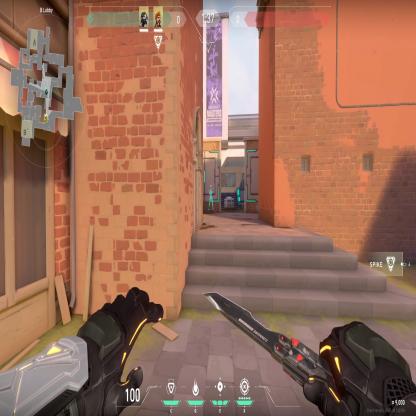
Label: teammate